Question: I need to Bubblesort an unorganized array with 7 integers from biggest to smallest so it would look like 9,6,5,4,3,2,1.
I ran my code through the compiler and it says

I can't understand what is the problem with this code:
'''
code segment
assume ds:code,cs:code
start:
mov ax,code
mov ds,ax ;code start
ARR: dw 1,2,4,3,6,5,9
mov ch,0h
mov cl,1h
mov bh 7h
jmp assign_nums
restart:
mov ch,0h
mov cl,1h
dec bh
jmp assign_nums
swap:
mov ch,dl
mov cl,dh
jmp next
next:
cmp bh,cl
je restart
add ch,1h
add cl,1h
jmp assign_nums
assign_nums:
cmp bh,0h
je done
mov dh,[ARR+ch]
mov dl,[ARR+cl]
cmp dh,dl
jl swap
jnl next
done:
nop
code ends
end start
'''
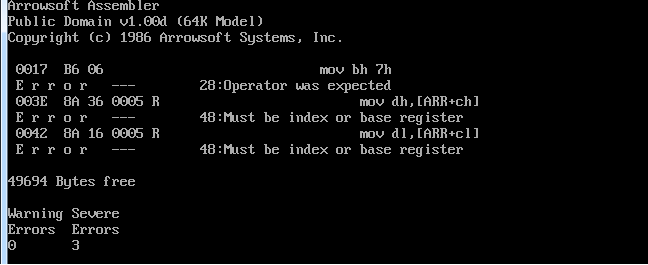
Answer: For the 1st error you forgot to type a comma between the register and the immediate.
For the 2nd and 3rd errors the CH and CL registers cannot be used for addressing memory. Use SI, DI, or BX instead.
Since your array is defined as words you must treat it as such!
Change
'''
mov dh,[ARR+ch]
mov dl,[ARR+cl]
'''
into something like (depends on other choices you make)
'''
mov ax,[ARR+si]
mov dx,[ARR+di]
'''
Please note that you placed the array amidst the instructions. This will crash your program as soon as you manage to compile it. Either place the array in a separate data segment of your program or jump over this line.
'''
start:
mov ax,code
mov ds,ax
jmp start2
ARR: dw 1,2,4,3,6,5,9
start2:
mov ch,0h
'''